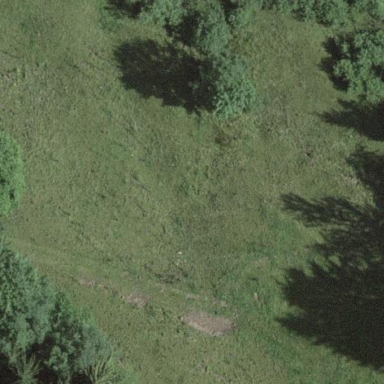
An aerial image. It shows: Beautiful meadow.